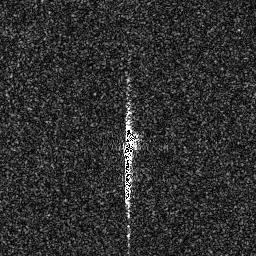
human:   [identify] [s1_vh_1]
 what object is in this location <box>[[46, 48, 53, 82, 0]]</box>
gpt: <ref>1 medium ship at the center</ref>